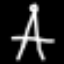
Label: The Eiffel Tower